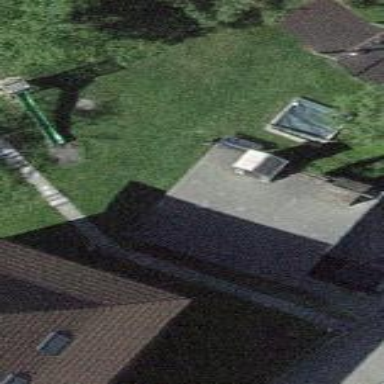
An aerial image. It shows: Garage.